You are looking at the envelope spectrum of a bearing's vibration signal. The marked vertical lines are the theoretical fault frequencies for the outer race, inner race, rolling elements, and cage. What is the most likely bearing condition (normal, inner_race, outer_race, ball)?
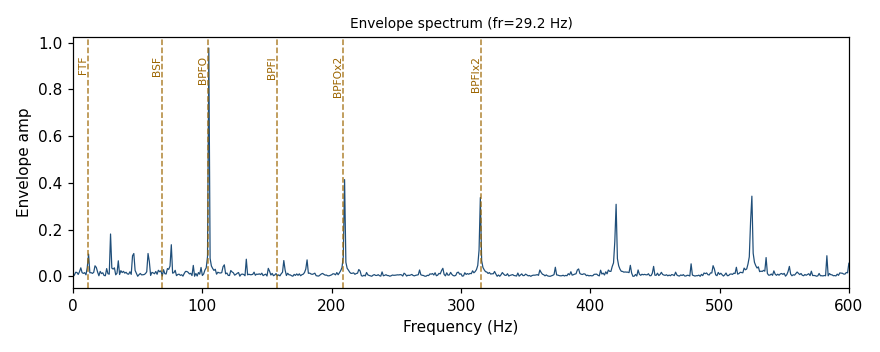
Answer: outer_race